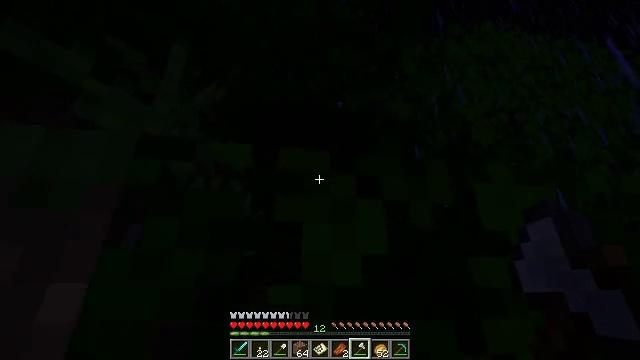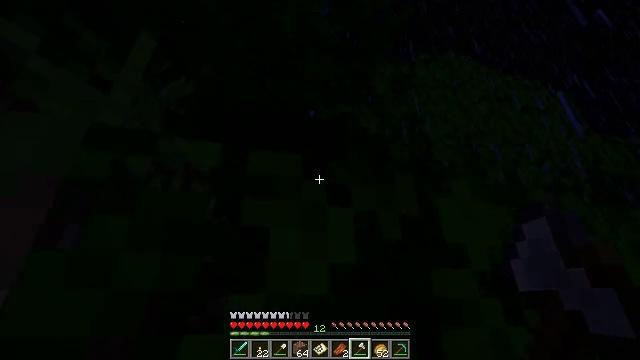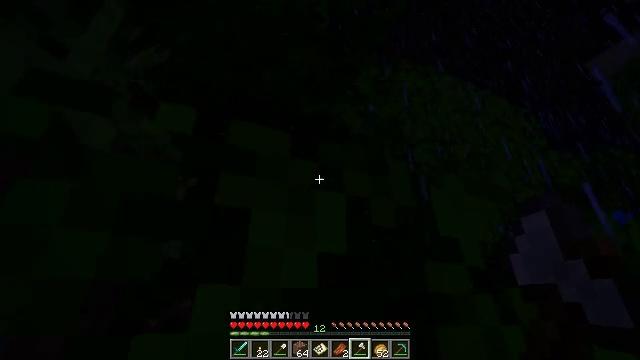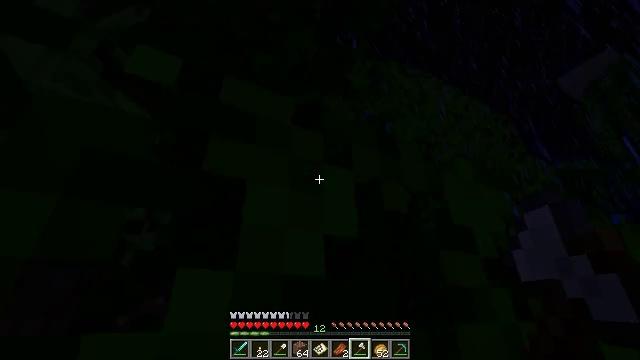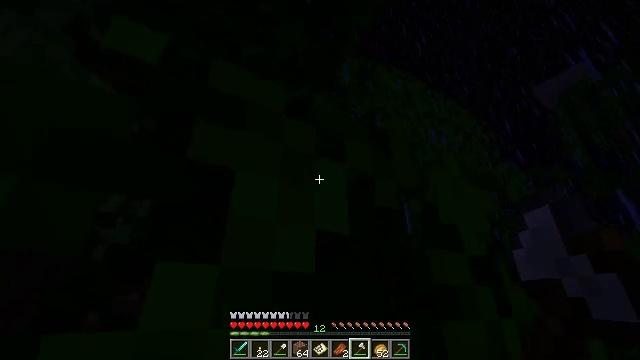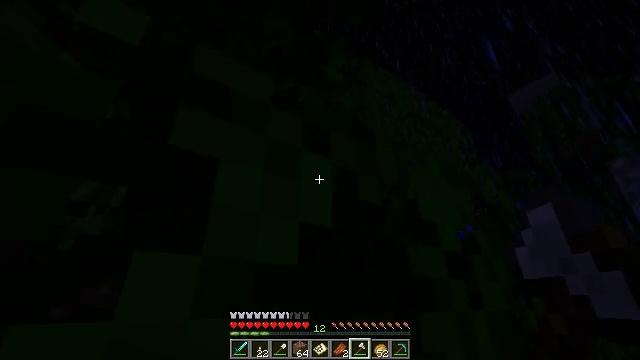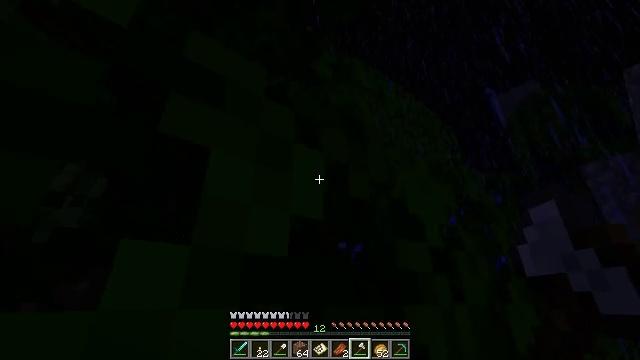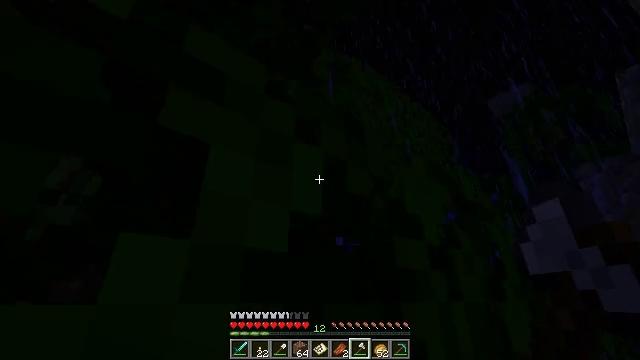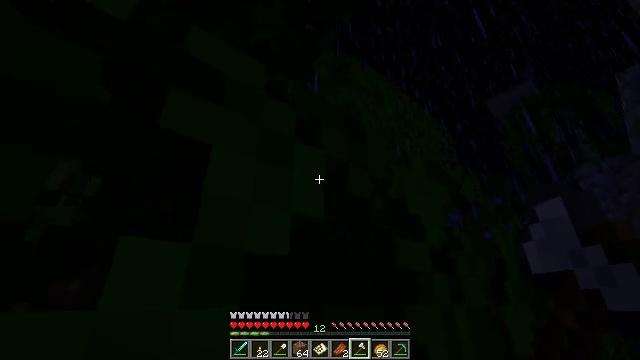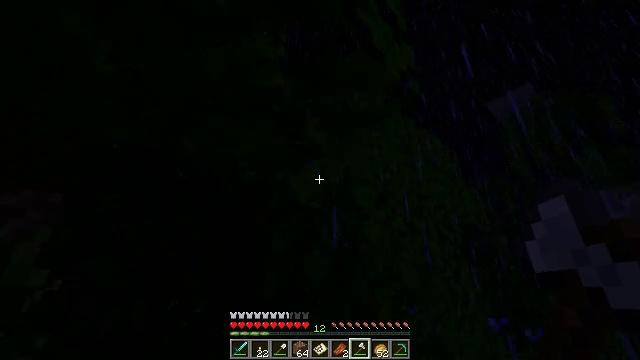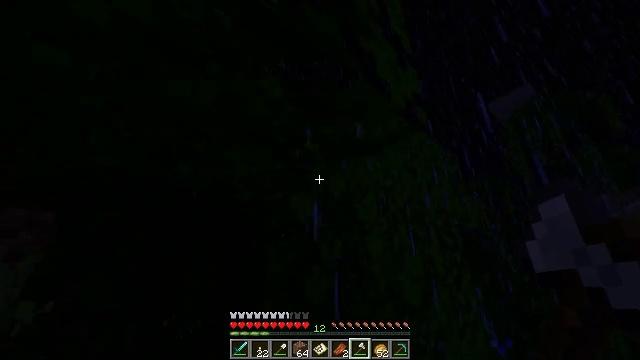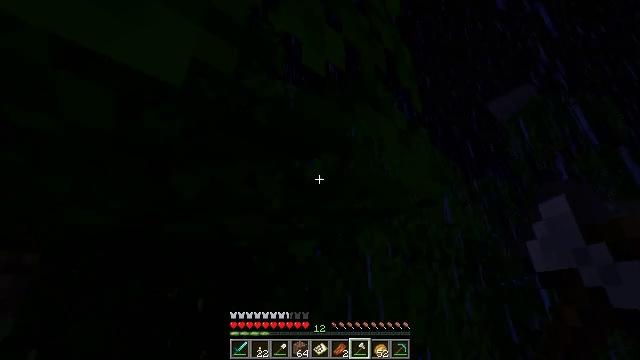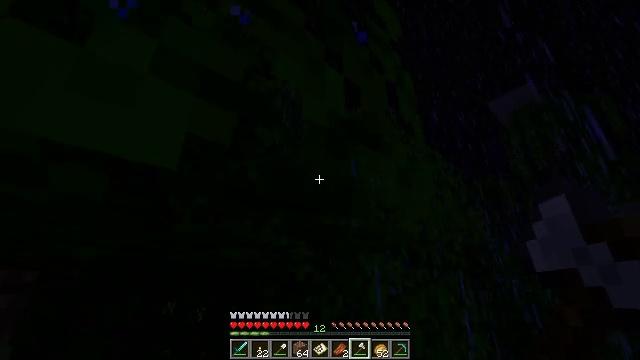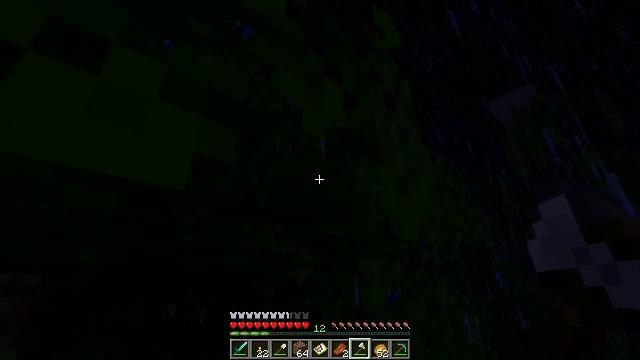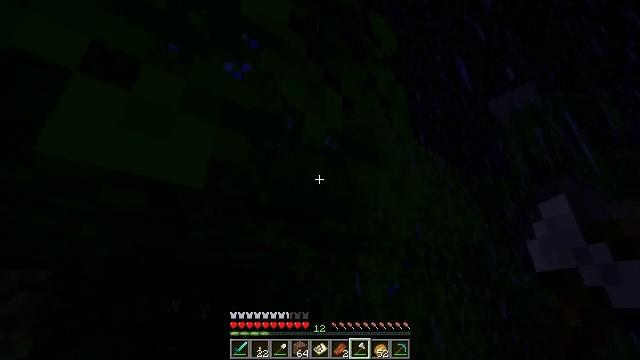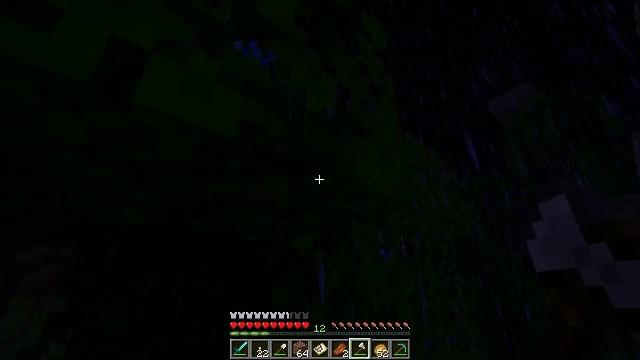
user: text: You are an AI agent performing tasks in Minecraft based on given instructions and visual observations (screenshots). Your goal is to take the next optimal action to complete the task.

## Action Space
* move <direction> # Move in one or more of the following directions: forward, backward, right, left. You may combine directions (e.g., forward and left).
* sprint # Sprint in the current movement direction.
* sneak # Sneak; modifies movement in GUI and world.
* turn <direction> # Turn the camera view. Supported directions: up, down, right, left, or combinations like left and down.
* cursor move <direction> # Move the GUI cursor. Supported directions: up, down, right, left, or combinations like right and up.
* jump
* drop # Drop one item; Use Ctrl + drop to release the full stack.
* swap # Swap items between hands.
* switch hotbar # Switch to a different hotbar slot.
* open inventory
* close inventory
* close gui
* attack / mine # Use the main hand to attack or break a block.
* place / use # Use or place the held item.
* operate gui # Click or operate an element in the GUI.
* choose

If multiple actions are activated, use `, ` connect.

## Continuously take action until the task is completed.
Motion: motion action
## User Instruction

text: Mine the jungle leaves to get saplings or sticks.
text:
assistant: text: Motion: move left, turn right and up
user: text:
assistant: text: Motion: move left, turn right
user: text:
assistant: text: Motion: move left, turn right
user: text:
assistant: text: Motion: move left, turn right
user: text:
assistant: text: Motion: turn right and down
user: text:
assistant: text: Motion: turn right
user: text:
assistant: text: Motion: no_op
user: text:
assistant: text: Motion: jump
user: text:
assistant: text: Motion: jump
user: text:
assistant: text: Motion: jump
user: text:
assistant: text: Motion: move back, jump
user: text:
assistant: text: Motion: move back, jump
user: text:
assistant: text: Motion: move back, jump
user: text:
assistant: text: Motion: move back, jump
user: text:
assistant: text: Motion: move back, jump
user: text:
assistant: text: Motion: move back, jump
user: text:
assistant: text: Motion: move back, turn right and down, jump
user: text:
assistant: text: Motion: move back, turn right
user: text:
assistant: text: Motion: turn right and down
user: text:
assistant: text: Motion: turn right
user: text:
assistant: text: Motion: no_op
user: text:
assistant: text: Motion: turn right
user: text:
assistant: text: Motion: turn right
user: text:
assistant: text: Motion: turn right
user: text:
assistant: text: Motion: no_op
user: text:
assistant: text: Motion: no_op
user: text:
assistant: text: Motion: turn right and down
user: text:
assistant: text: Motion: turn right and down
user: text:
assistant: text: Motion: turn right and down
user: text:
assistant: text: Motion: turn right and down